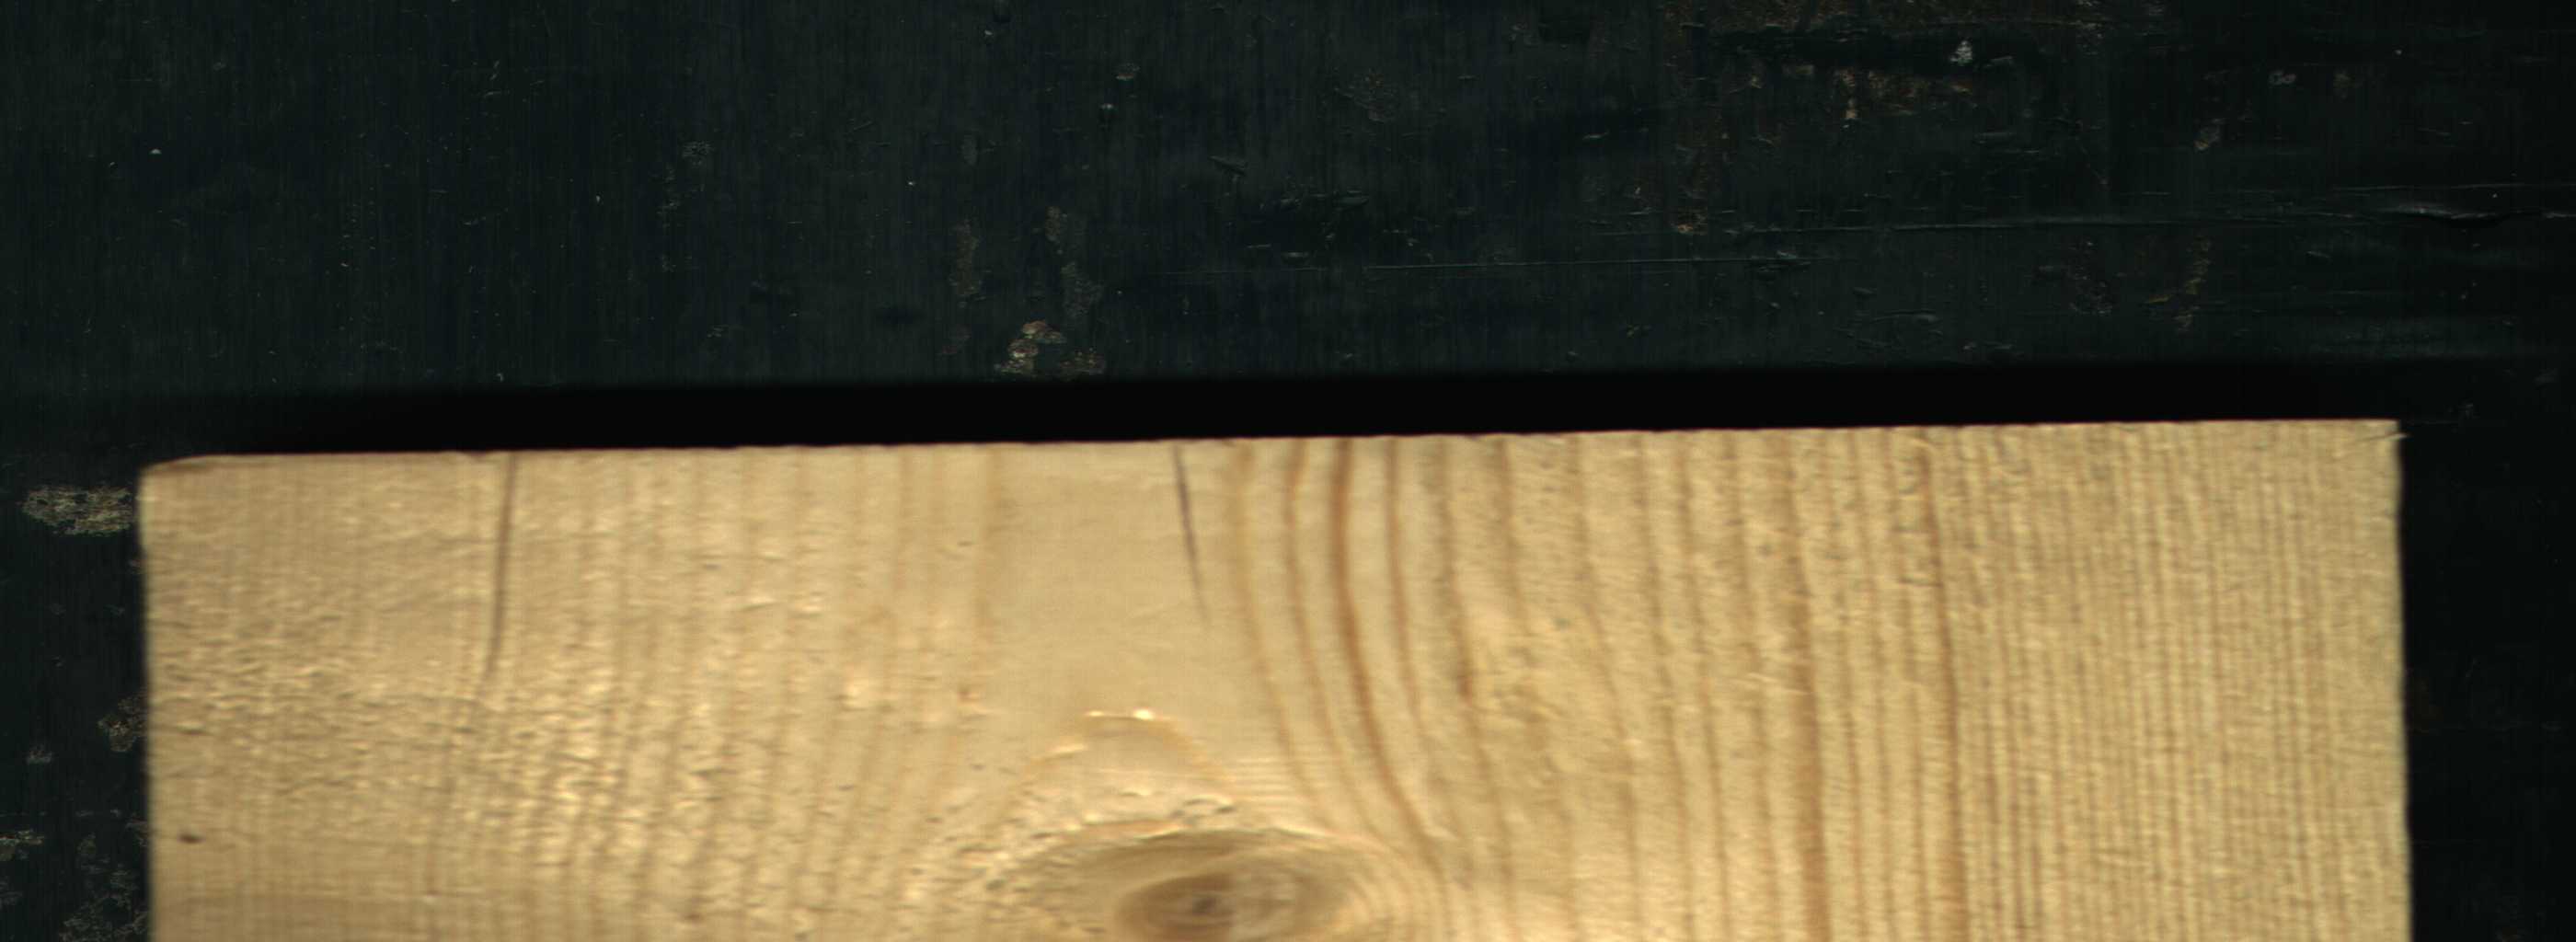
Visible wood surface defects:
resin
resin
Live_Knot